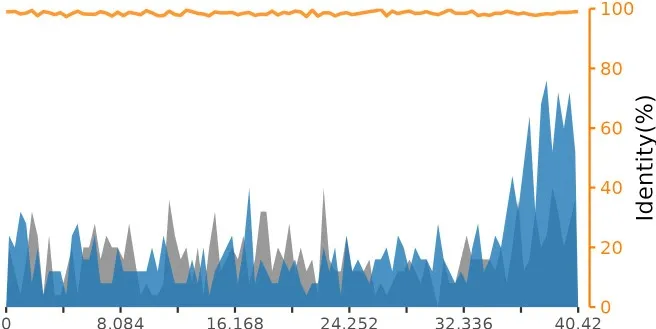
Coverage of Rhizopus arrhizus detected by mNGS in a blood sample.
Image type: chart (chart)